Question: I have multiple timeMeasureEnd blocks as presented in the image below. I intend to build a single histogram with the information recorded by all blocks. Can it be done? Thank you in advance!

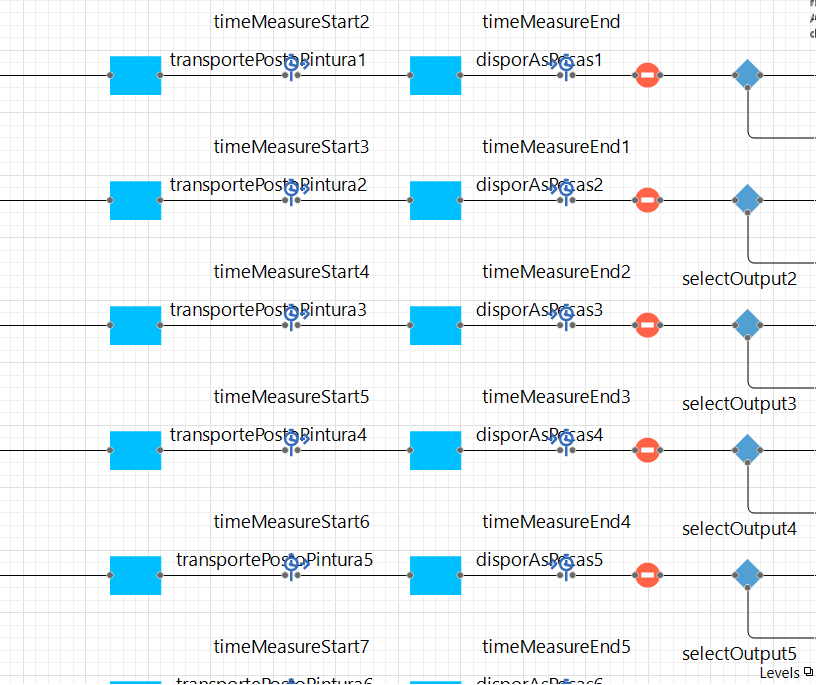
Answer: Here are two options for you, either keep the data in the individual data sets and then save the last entry to the histogram data or clear them and just take entry 0
<URL>